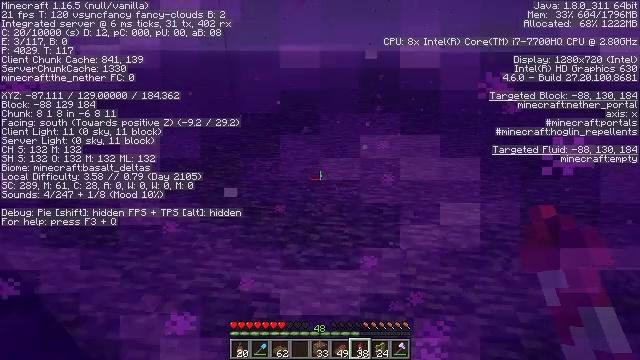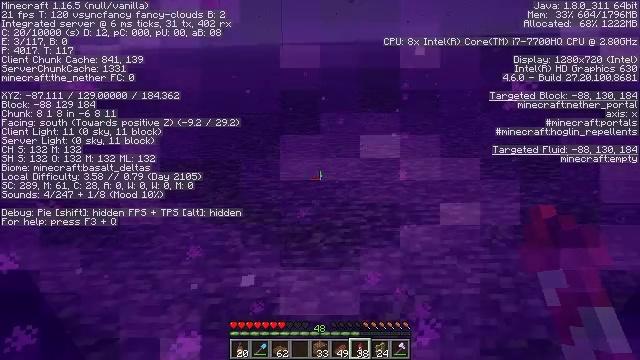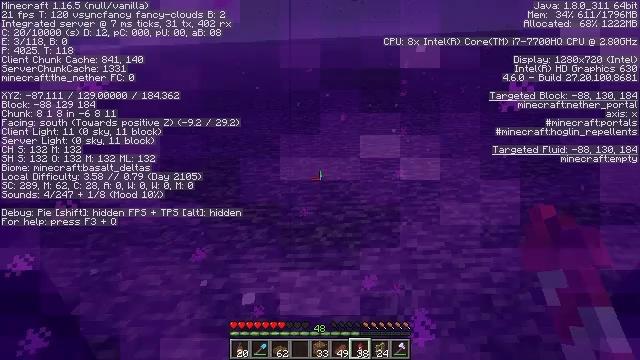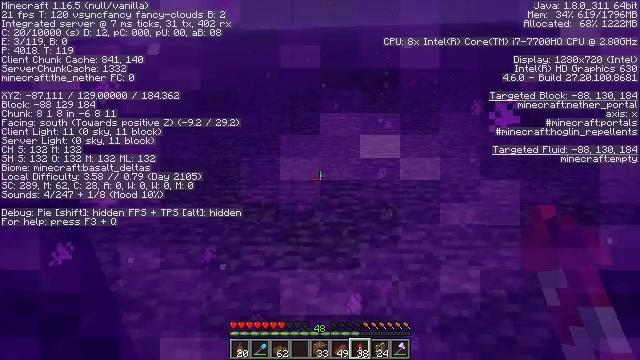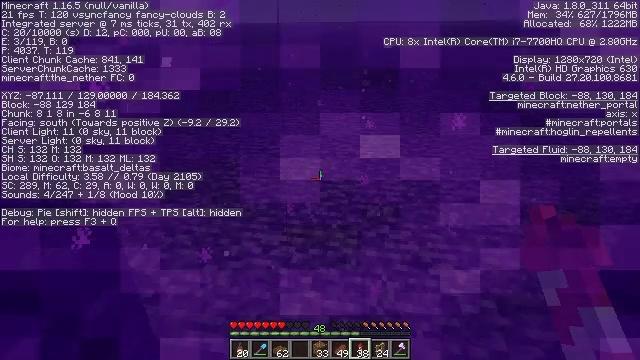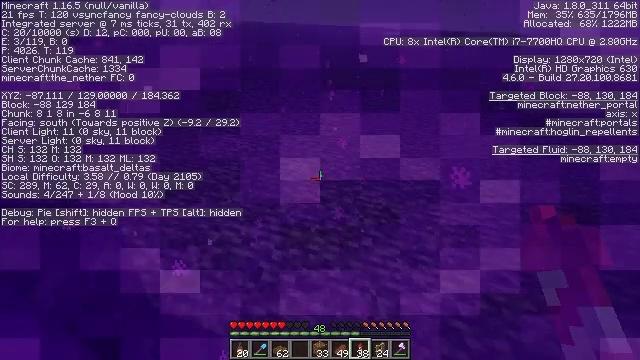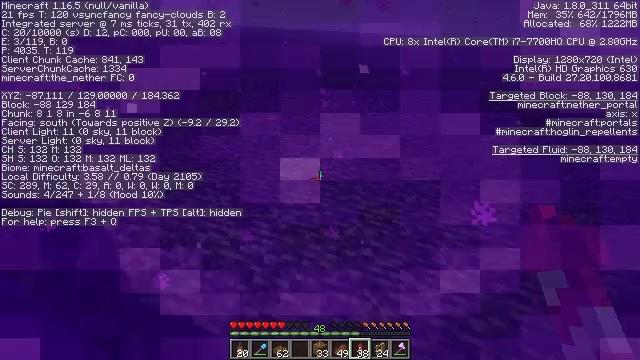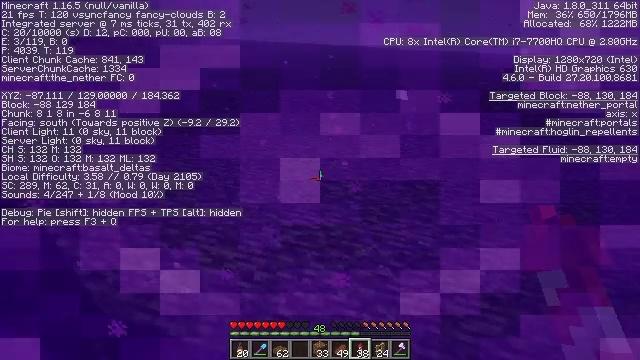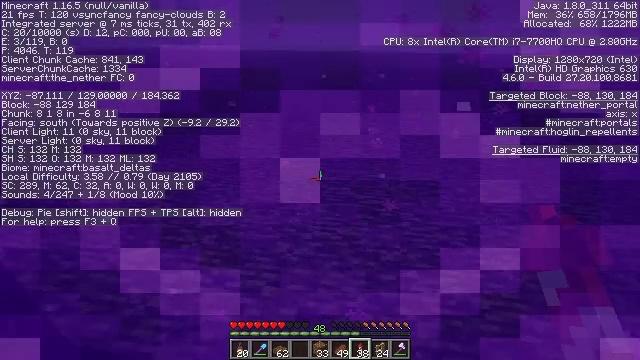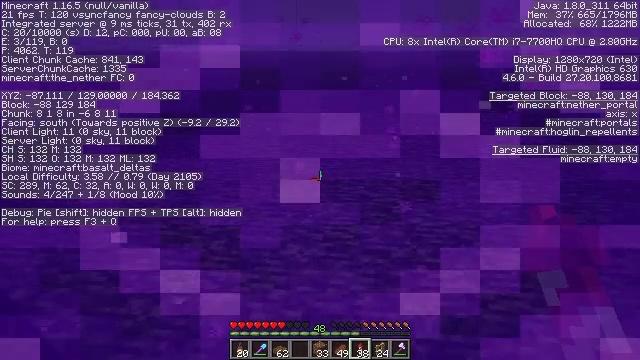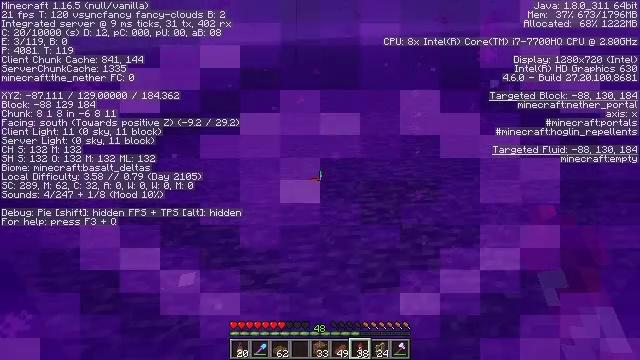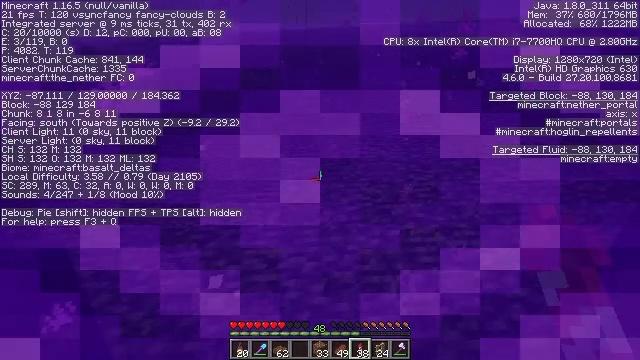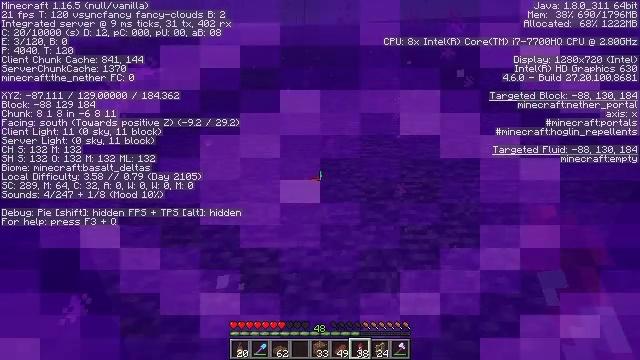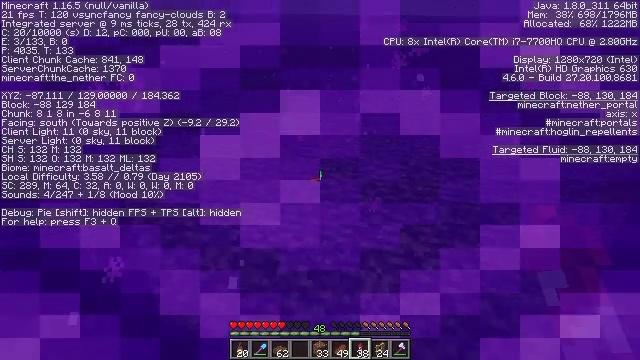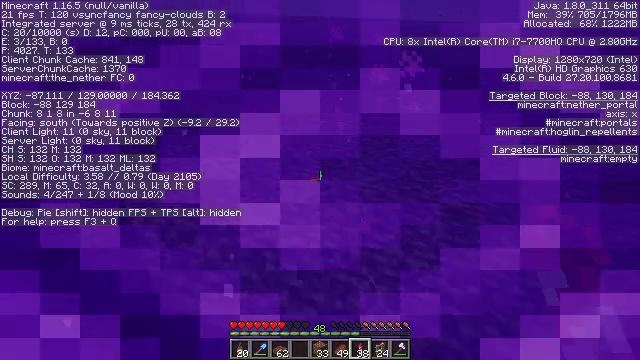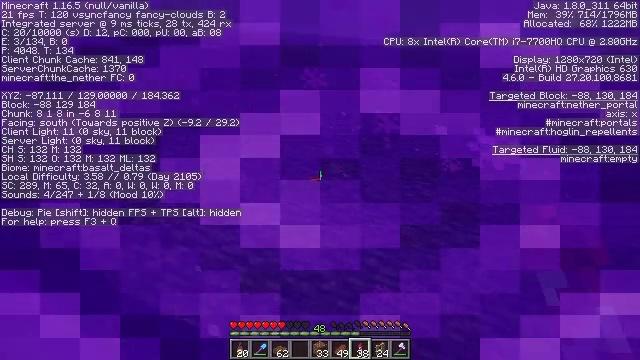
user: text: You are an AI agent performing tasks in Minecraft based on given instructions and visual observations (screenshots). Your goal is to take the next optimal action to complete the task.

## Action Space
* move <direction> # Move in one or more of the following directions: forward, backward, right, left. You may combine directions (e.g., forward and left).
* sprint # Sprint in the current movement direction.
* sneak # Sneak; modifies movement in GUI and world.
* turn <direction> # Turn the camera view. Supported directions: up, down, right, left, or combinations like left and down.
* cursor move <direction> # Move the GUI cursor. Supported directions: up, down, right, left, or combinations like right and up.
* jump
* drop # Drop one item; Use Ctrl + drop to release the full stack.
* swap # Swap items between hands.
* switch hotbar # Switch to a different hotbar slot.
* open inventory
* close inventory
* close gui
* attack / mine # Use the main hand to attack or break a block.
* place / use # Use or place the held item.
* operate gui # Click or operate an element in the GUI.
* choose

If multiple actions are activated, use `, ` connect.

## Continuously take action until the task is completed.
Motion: motion action
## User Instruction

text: Gather the spruce slab by holding left button.
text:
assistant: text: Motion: no_op
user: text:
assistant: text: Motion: no_op
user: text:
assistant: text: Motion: no_op
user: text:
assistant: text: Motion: no_op
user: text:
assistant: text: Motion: no_op
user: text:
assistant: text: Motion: no_op
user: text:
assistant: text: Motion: no_op
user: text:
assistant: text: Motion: no_op
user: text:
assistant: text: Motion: no_op
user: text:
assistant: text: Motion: no_op
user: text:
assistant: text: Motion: no_op
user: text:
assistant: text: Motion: no_op
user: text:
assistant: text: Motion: no_op
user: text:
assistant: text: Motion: no_op
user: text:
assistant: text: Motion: no_op
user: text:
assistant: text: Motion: no_op
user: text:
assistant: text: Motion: no_op
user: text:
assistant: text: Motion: no_op
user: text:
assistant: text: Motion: no_op
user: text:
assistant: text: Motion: no_op
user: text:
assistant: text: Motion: no_op
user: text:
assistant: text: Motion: no_op
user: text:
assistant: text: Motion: no_op
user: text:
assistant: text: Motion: no_op
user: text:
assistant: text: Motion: no_op
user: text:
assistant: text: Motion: no_op
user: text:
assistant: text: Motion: no_op
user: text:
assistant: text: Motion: no_op
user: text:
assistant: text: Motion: no_op
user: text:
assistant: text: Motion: no_op